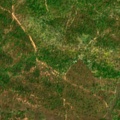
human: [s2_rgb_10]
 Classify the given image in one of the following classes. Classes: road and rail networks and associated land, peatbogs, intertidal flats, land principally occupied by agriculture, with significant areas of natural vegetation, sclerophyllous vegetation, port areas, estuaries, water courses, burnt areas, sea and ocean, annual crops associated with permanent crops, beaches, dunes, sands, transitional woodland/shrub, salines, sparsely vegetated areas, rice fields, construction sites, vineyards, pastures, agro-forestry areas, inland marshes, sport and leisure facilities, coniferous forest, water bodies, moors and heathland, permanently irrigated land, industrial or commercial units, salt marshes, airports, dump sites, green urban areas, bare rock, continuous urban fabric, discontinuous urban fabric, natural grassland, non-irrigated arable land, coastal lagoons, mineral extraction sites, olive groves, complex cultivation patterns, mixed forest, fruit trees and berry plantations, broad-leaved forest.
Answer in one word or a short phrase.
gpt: continuous urban fabric